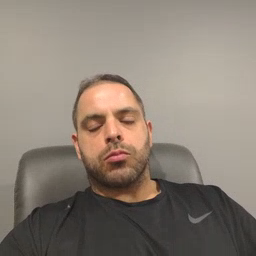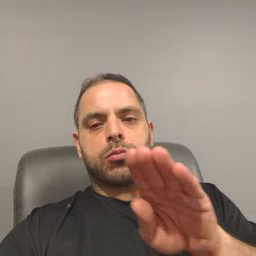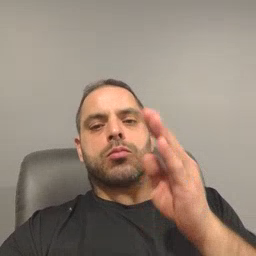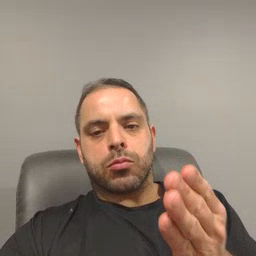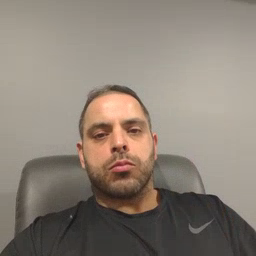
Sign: open